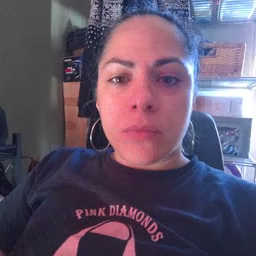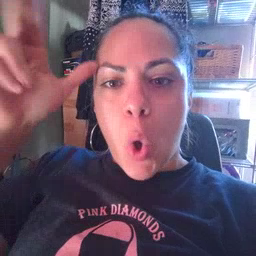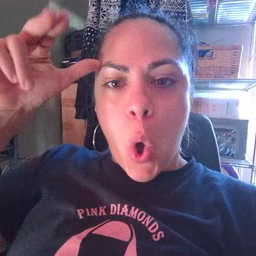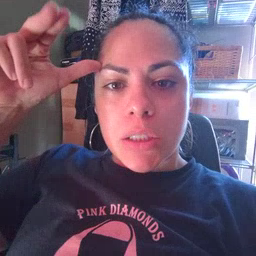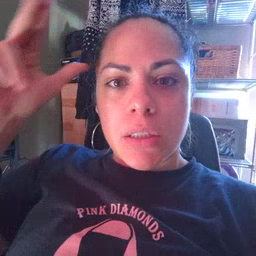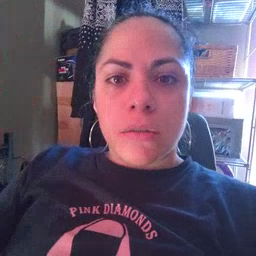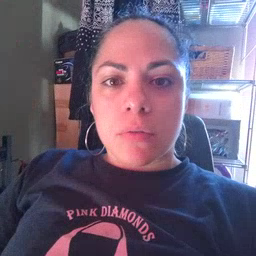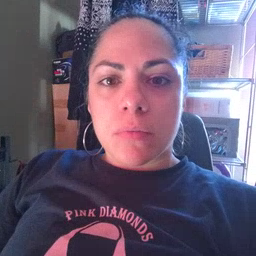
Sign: horse